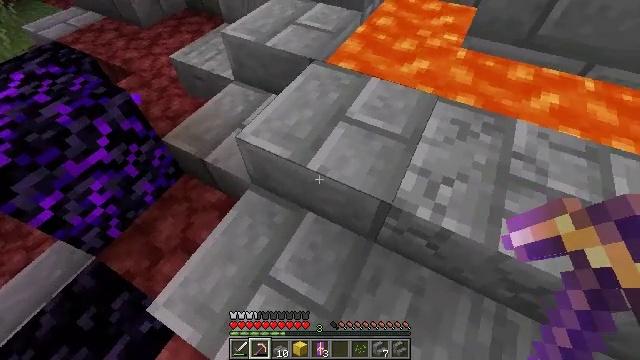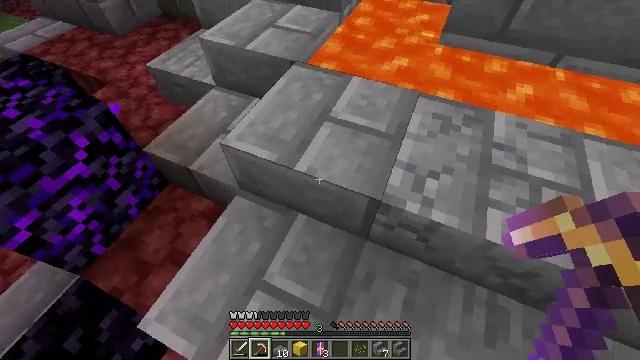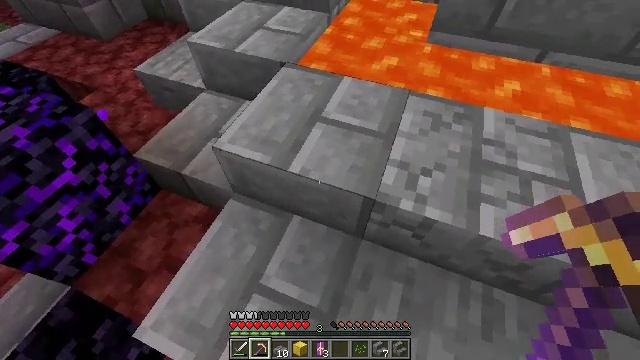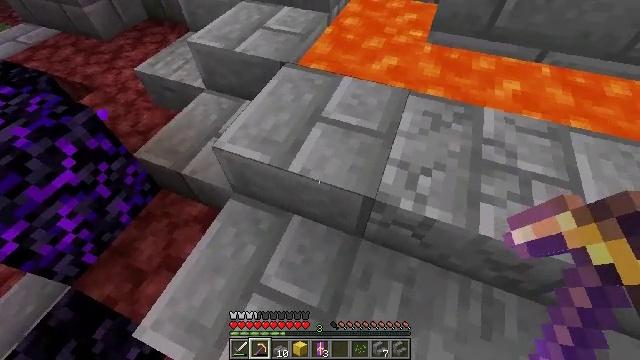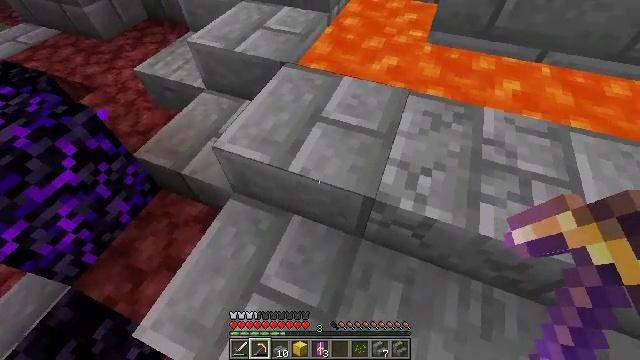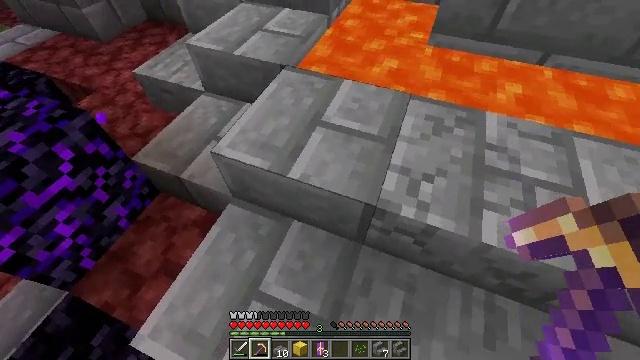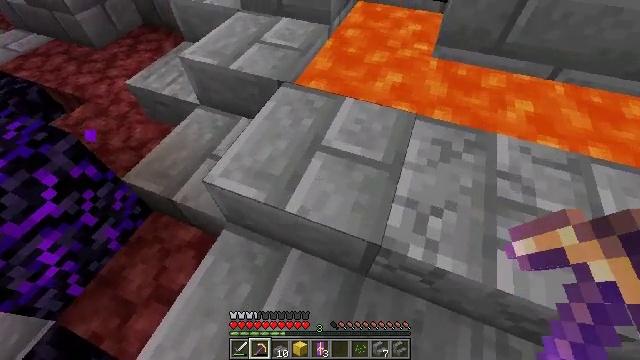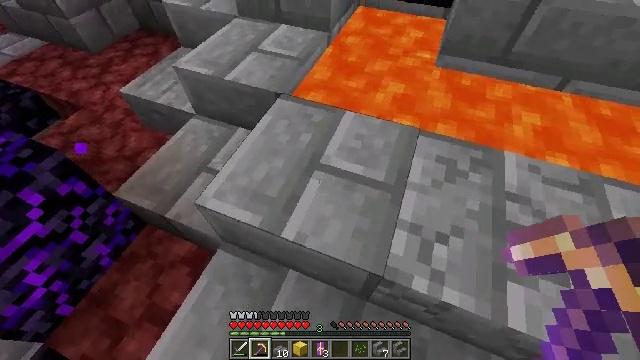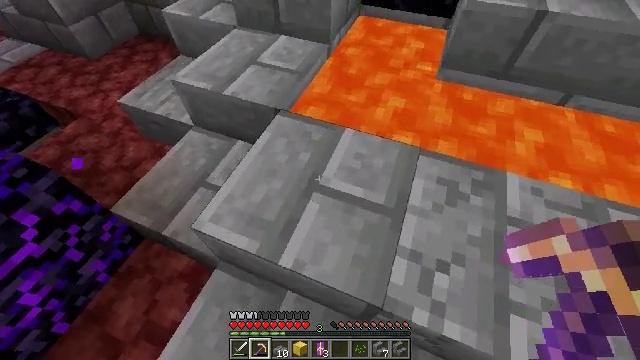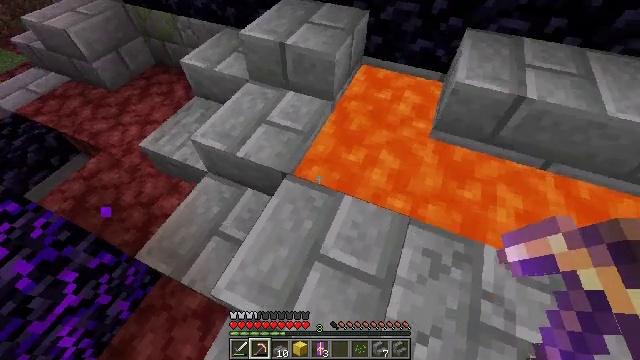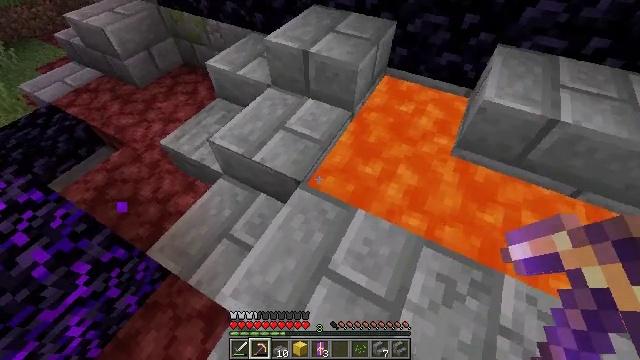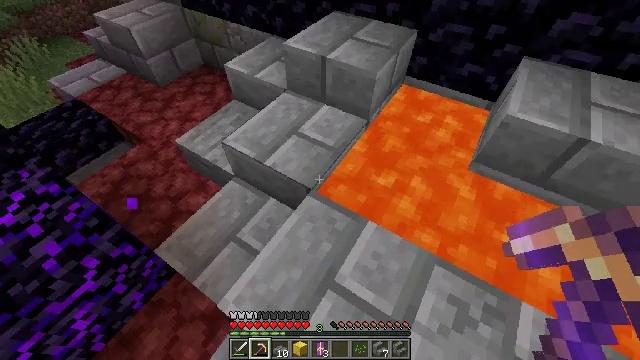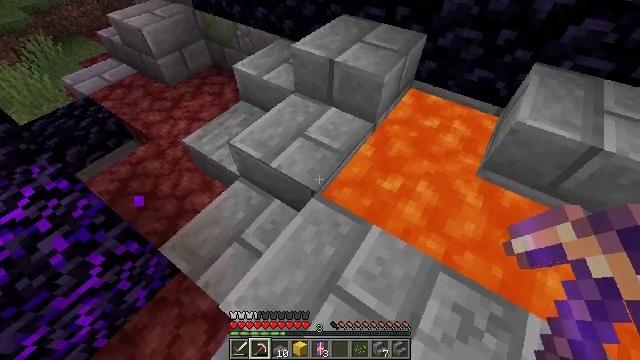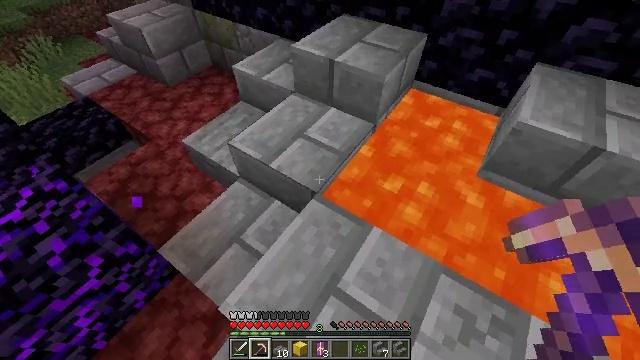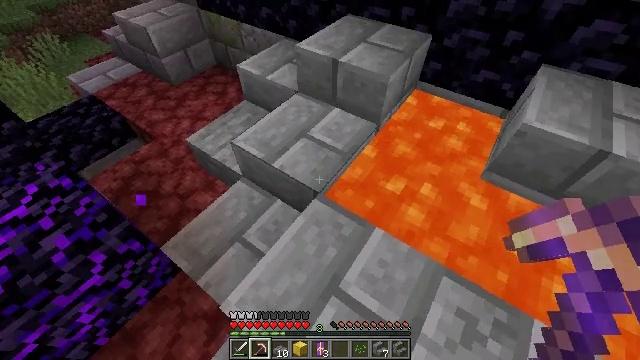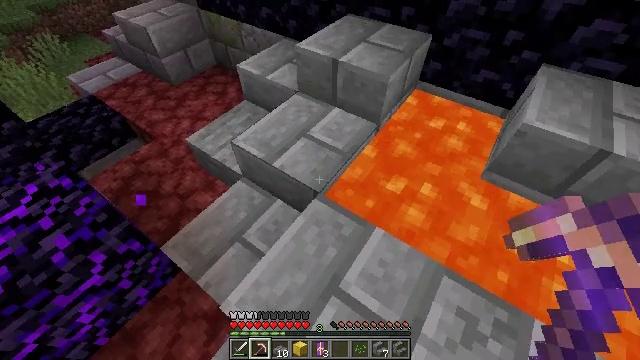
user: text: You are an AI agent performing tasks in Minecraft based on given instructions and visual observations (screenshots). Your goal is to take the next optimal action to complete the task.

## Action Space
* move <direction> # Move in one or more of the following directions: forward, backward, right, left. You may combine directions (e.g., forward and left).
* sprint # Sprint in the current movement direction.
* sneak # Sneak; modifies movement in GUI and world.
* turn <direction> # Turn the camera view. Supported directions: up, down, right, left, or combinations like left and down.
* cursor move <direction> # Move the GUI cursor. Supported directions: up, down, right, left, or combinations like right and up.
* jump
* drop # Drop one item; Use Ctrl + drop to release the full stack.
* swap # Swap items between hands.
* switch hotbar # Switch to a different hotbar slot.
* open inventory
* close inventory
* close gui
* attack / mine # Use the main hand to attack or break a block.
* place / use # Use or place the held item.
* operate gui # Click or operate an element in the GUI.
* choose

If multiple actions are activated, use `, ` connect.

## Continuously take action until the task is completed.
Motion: motion action
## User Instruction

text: Break the netherrack block.
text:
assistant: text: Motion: turn right
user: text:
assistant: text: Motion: turn right
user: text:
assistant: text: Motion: no_op
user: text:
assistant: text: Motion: no_op
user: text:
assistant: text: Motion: move forward
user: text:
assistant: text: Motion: move forward
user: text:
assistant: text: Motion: move forward
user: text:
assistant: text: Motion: move forward
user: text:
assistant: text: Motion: turn left
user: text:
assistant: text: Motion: turn left and up
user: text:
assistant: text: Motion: turn left
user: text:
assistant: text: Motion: turn left
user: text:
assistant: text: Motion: no_op
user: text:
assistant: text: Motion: no_op
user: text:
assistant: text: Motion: no_op
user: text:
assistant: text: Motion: move left
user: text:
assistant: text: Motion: move left
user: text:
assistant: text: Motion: move left
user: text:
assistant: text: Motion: move left
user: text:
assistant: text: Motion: move left
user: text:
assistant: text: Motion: no_op
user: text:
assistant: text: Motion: turn right
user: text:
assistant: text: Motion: no_op
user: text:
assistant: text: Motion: no_op
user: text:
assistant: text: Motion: no_op
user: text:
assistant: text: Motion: turn up
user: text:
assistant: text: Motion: turn up
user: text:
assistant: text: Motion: no_op
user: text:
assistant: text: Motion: no_op
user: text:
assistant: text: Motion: no_op